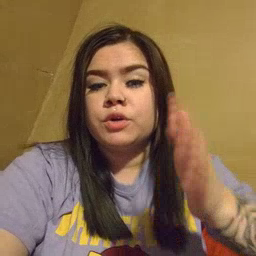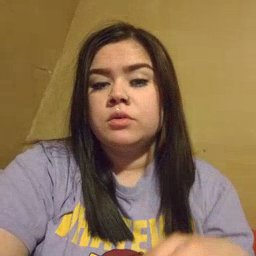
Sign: after